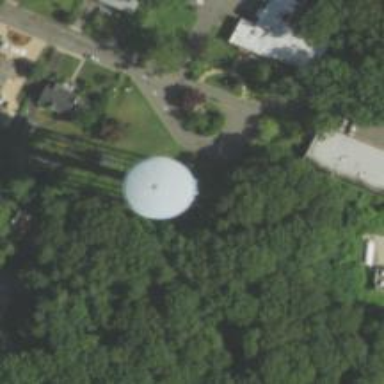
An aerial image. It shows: Water tower that is man-made.